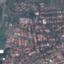
Land use / land cover: Residential